Interaction volume radius: 5 \u00c5
Interaction volume height: 15 \u00c5
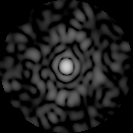
Disorder parameter: 0.8488